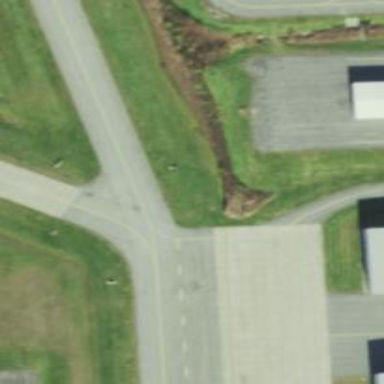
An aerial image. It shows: View of taxiway at the airport.